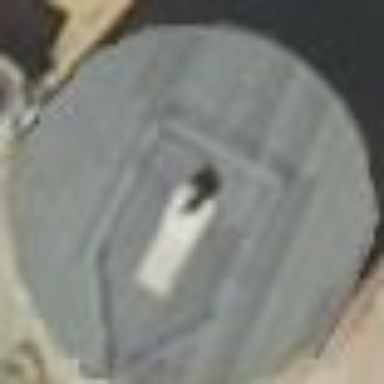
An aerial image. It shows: Building with storage tank.